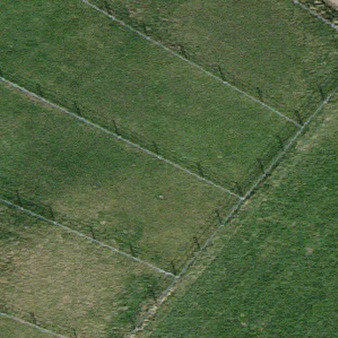
Label: other